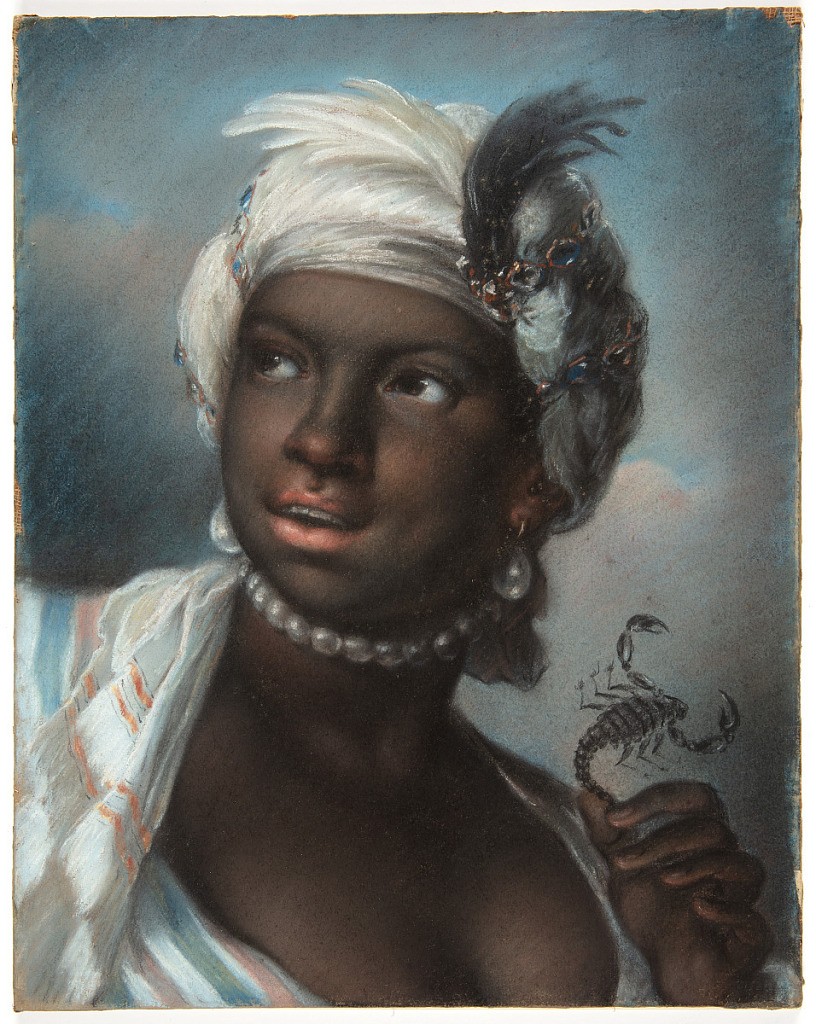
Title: Personification of Africa
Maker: Rosalba Carriera, Italian, 1673–1757
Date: before 1720
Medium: Pastel on paper mounted on canvas
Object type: Drawing
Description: Bust length figure of a black woman, her right breast exposed and holding a scorpion in her right hand. She wears a turban decorated with feathers and jewels, pearl pendant earrings and a close-fitting pearl necklace. Her body is tilted forward and her gaze is directed to the left.